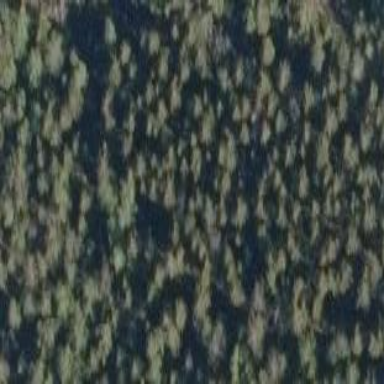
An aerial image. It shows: Swamp in wetland area.